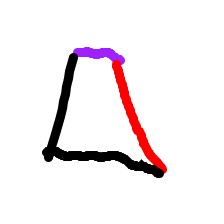
Shape: trapezoid